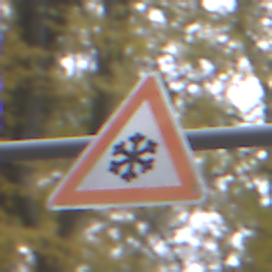
Verkehrszeichen: SchneeOderEisglaette
Umgebung: Outdoor, Nature
Tageszeit: MorningAfternoon
Wetter: Overcast
Licht: Natural
Jahreszeit: Autumn
Kontrast: LowContrast